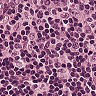
Metastatic tissue present: no